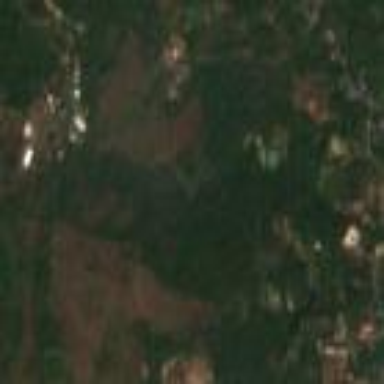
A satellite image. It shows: Tropical moist woodland.